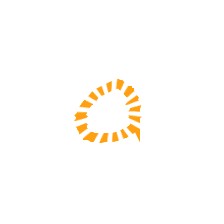
Shape: circle